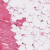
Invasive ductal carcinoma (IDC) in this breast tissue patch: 0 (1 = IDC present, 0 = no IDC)